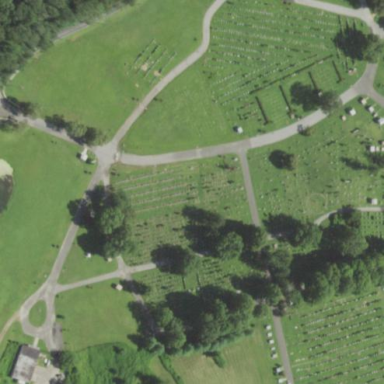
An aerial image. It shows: Cemetery.